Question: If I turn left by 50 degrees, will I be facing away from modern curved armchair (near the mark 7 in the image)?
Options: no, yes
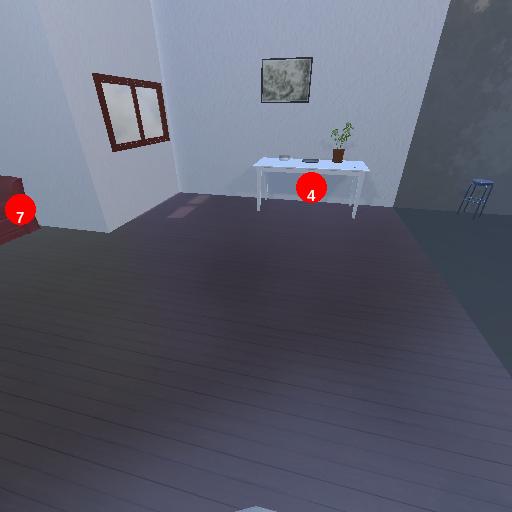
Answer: no